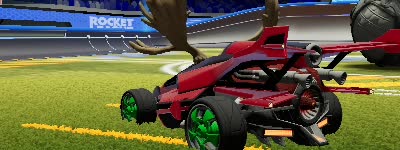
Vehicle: aftershock